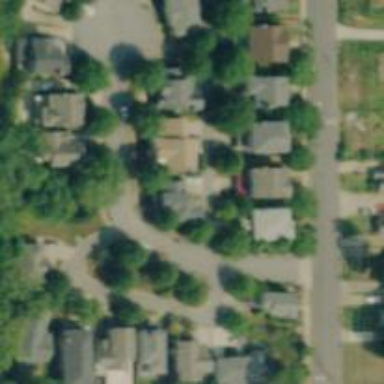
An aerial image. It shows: Asphalt alley designated as service road.